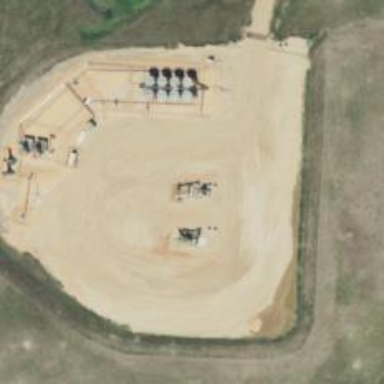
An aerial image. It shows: Petroleum well that is man-made.